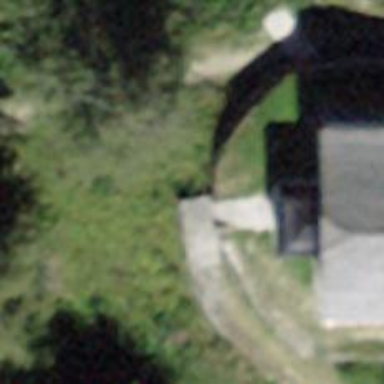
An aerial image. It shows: Set of concrete steps.